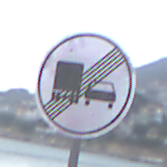
Verkehrszeichen: EndeUeberholverbotKraftfahrzeuge
Umgebung: Outdoor, Beach
Tageszeit: SunriseSunset
Wetter: Overcast
Licht: Natural
Jahreszeit: NotSpecified
Kontrast: LowContrast